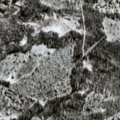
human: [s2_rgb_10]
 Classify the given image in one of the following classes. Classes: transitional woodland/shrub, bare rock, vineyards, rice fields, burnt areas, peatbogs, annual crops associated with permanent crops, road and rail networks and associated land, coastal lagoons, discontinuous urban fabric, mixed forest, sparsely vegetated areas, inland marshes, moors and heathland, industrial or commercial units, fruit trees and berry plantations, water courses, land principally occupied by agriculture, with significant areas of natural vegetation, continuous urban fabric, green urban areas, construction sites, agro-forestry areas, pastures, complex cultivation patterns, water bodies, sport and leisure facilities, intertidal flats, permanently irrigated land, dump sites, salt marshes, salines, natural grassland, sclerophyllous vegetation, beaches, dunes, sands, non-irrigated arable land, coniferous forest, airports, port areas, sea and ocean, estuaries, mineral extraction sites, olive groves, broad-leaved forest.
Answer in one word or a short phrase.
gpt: broad-leaved forest, coniferous forest, mixed forest, peatbogs